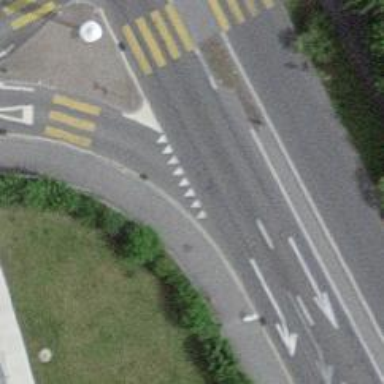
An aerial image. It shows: Road with "give way" sign.